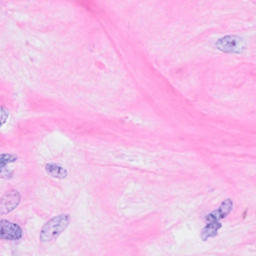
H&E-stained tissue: Breast